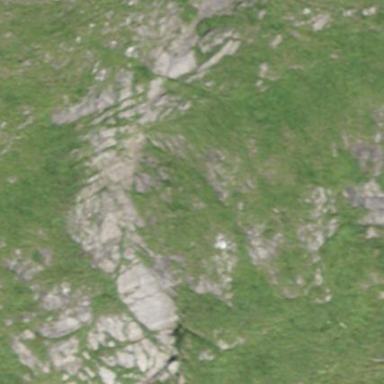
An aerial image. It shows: Landscape of bare rock.